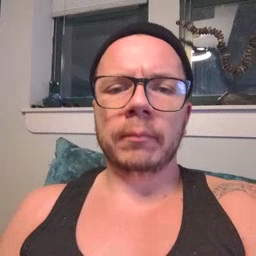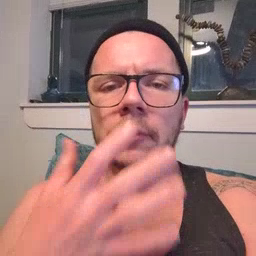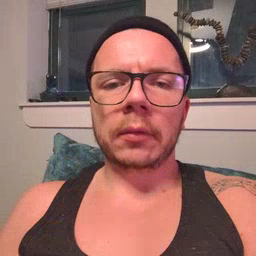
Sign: snack